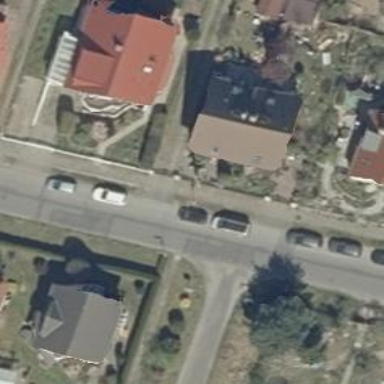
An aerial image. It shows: Residential road with asphalt surface.